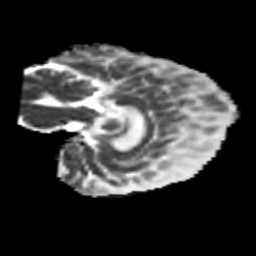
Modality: MD
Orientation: sagittal
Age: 52
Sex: female
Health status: healthy
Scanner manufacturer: siemens
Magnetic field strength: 3 T
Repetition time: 10.8 s
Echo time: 0.082 s